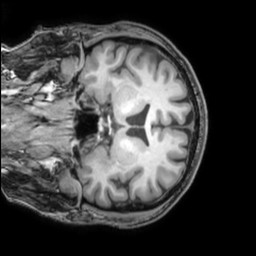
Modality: T1w
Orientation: coronal
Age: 35
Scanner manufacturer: philips
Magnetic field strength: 3 T
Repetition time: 0.007 s
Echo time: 0.003501 s